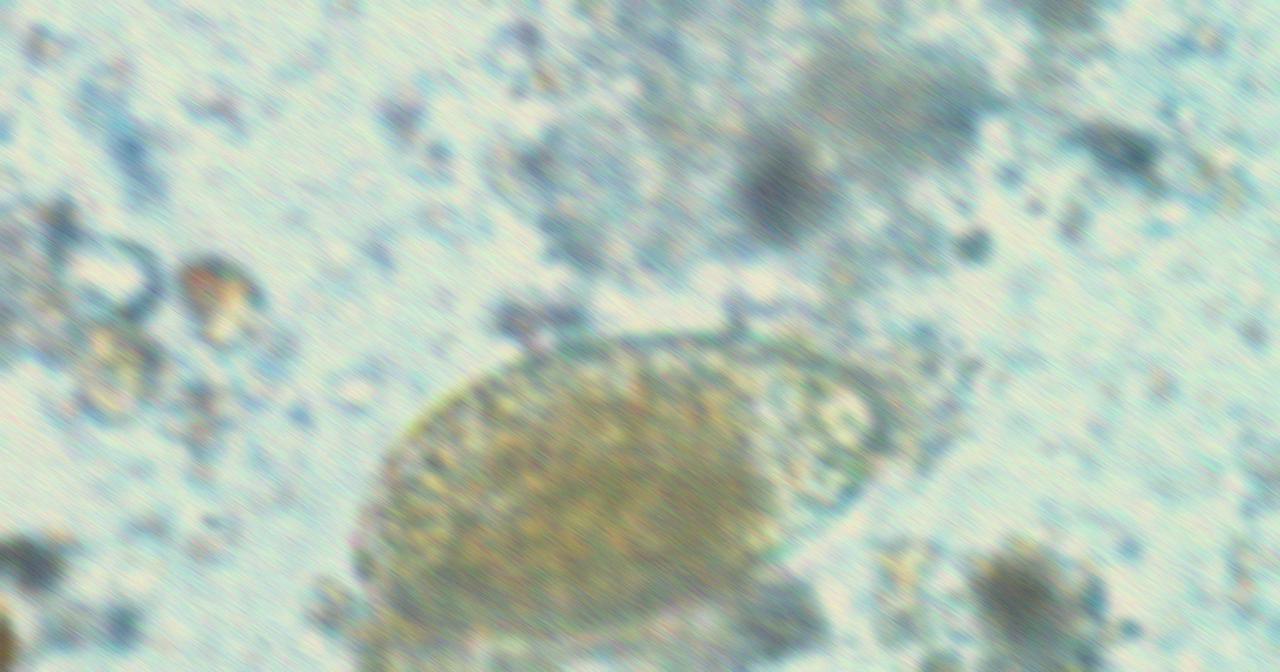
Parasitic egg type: Fasciolopsis buski